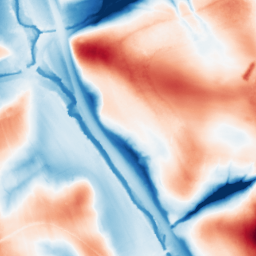
Category: edge_preserving
Decomposition family: guided
Decomposition parameters: radius: 32
eps: 0.01
Upsampling method: linear_exact
Upsampling parameters: scale: 4
Upsampling scale: 4